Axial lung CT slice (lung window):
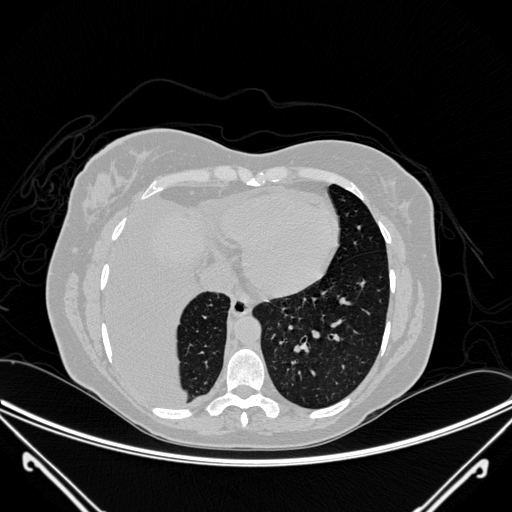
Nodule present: no